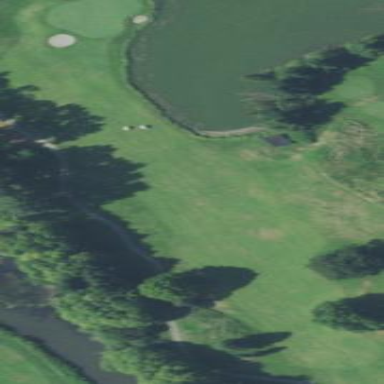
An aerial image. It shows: Scenic golf fairway.